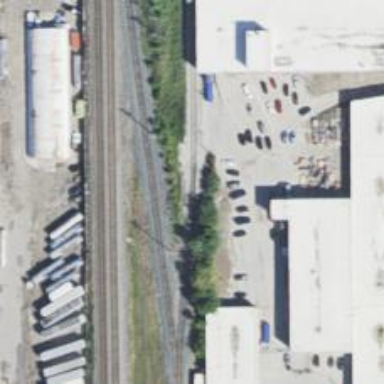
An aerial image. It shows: Railway spur service.